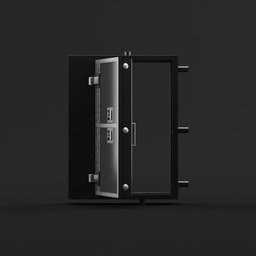
Label: architecture